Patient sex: F
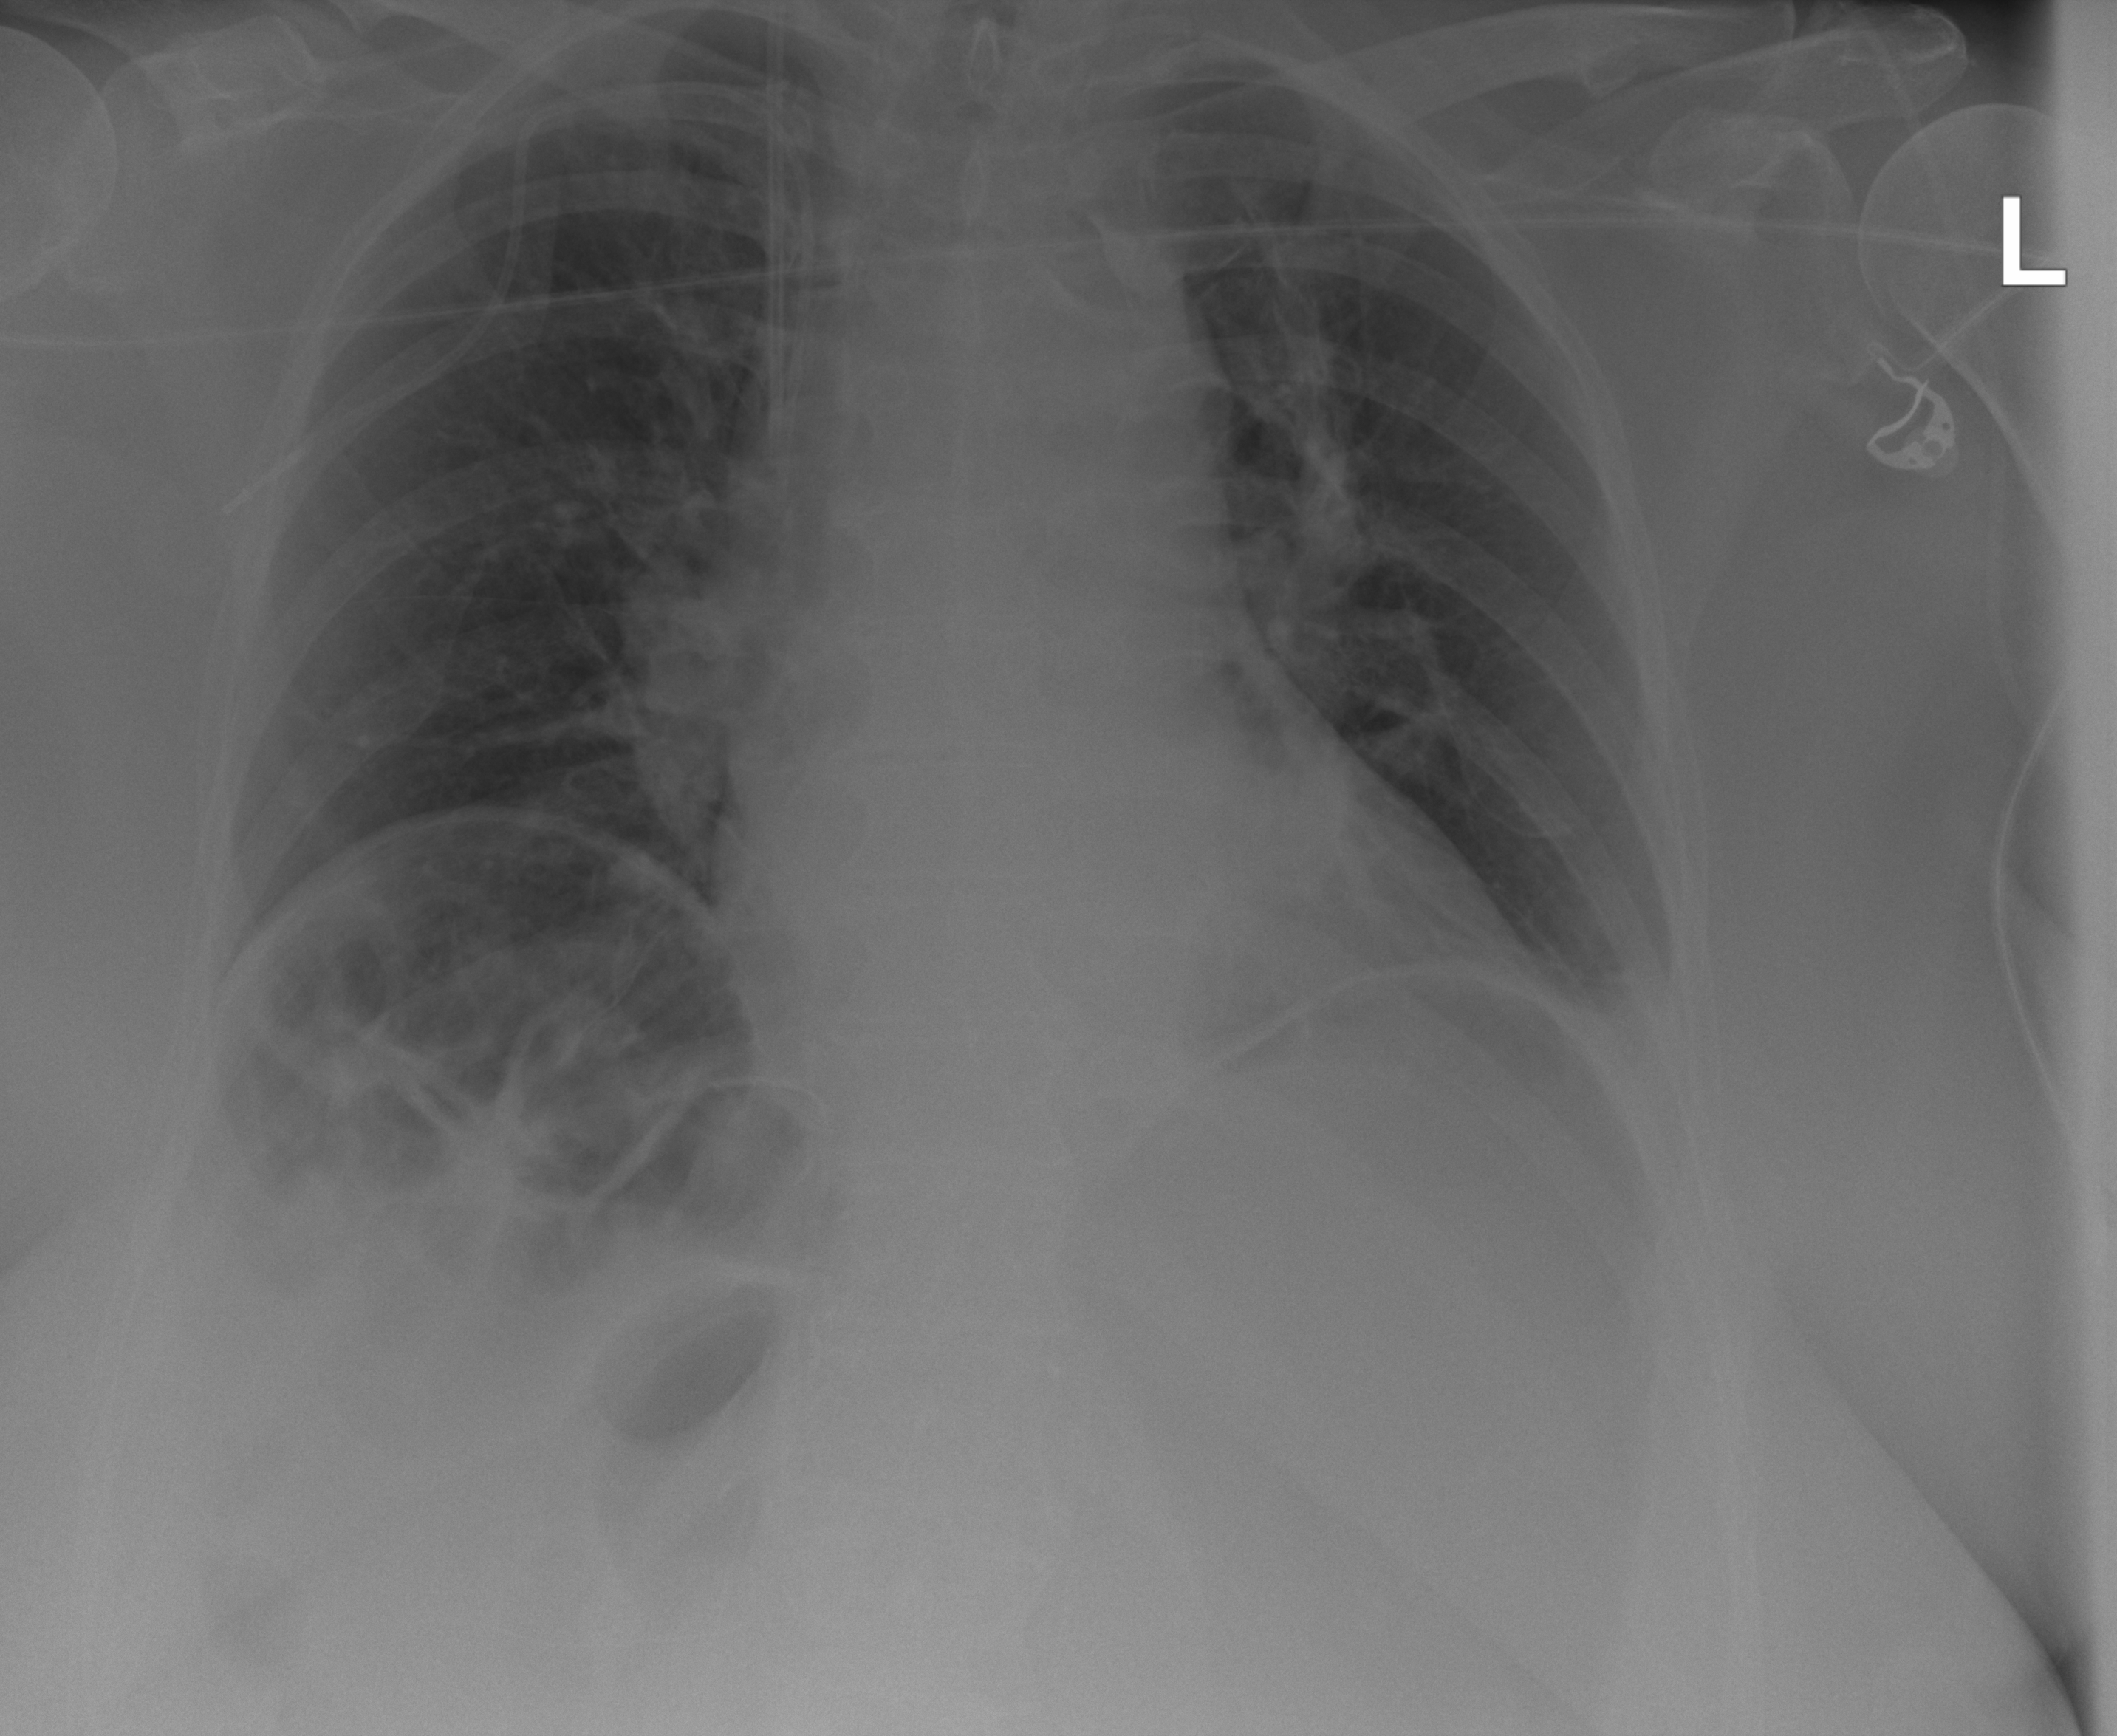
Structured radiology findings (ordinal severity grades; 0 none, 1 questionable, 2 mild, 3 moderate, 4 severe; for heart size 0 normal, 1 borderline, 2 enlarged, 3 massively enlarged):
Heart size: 2
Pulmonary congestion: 0
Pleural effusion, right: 0
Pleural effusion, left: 2
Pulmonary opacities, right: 0
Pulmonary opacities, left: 0
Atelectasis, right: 0
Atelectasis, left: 2